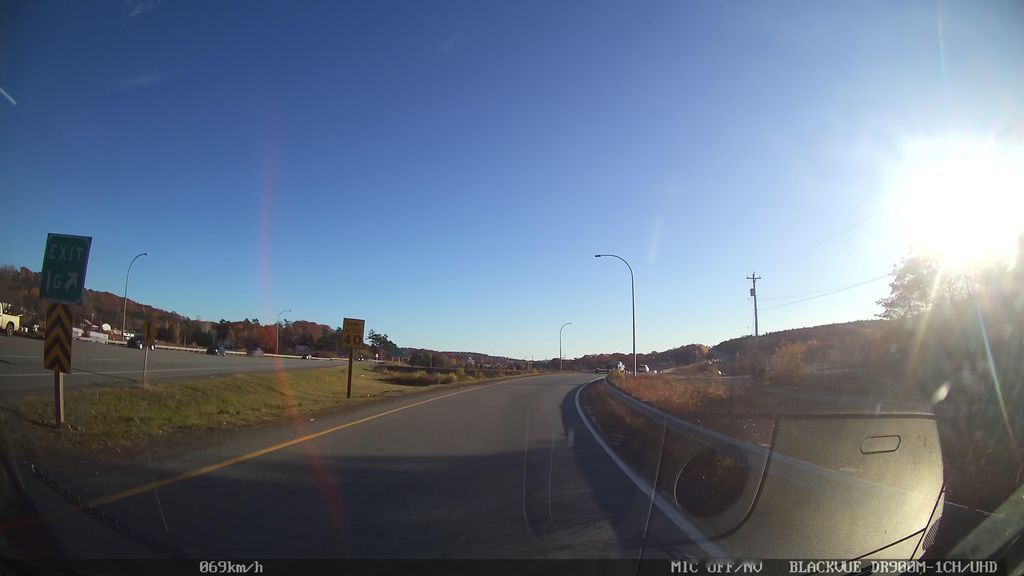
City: halifax